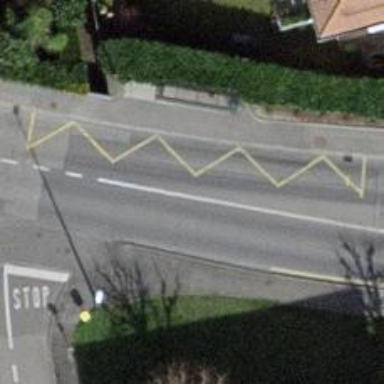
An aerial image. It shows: Bus stop with designated stop position for public transport.